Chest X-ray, AP view. Patient: 87 years old, sex M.
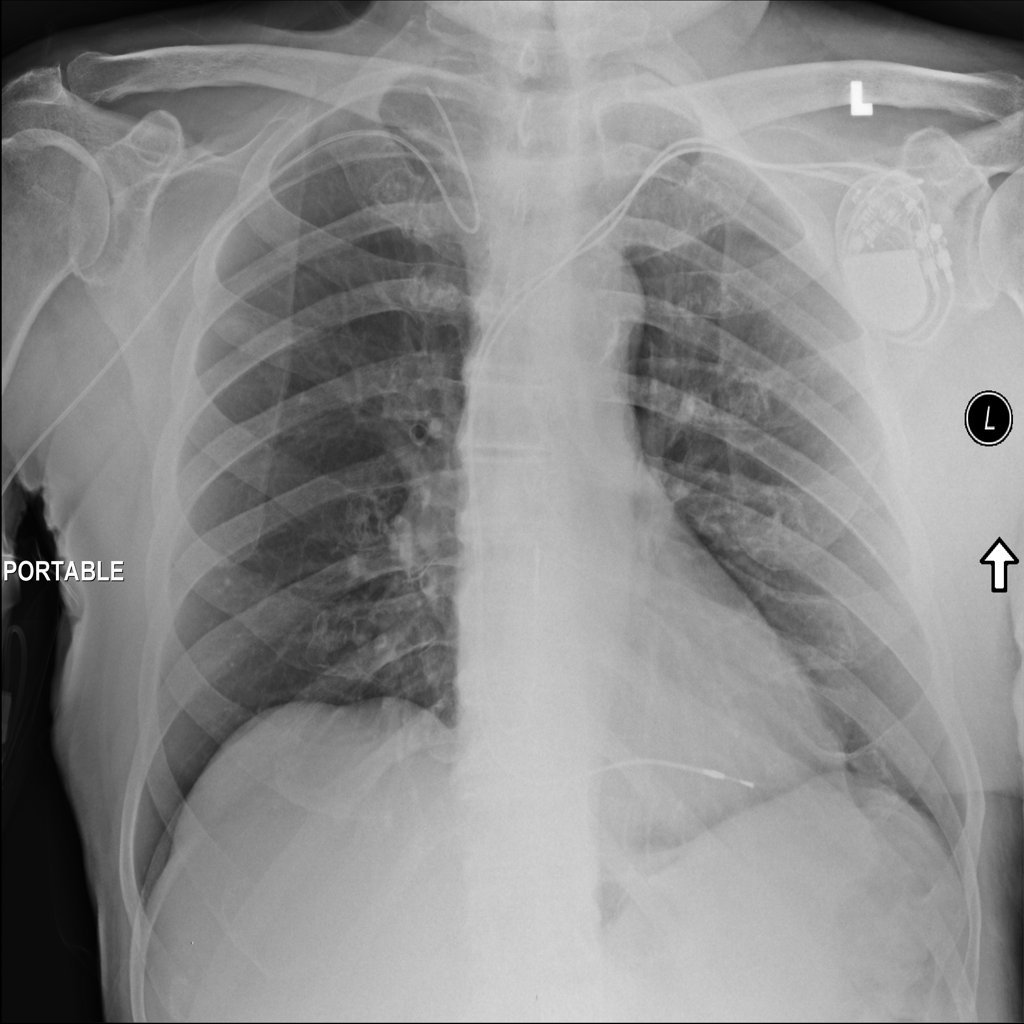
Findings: No Finding